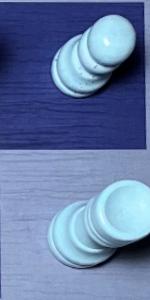
Label: Rook_White